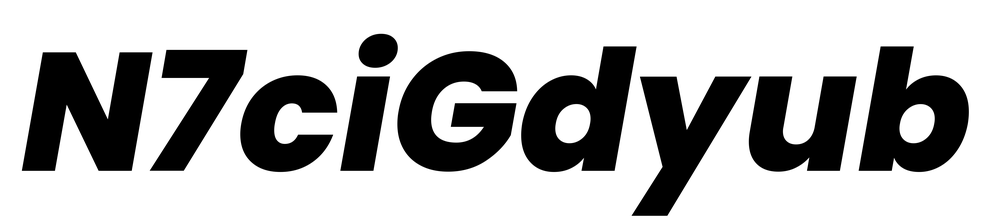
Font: Poppins-ExtraBoldItalic